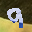
Label: 9